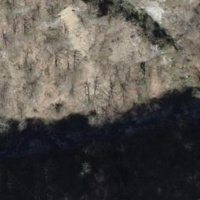
EUNIS habitat code: 41
Species observed at this site:
Actinidia chinensis